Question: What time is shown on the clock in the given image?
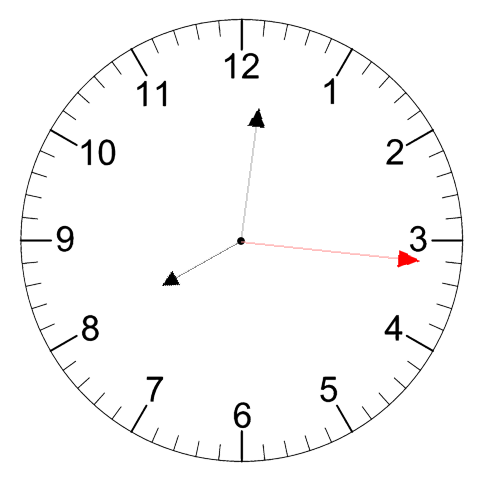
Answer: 08:01:16